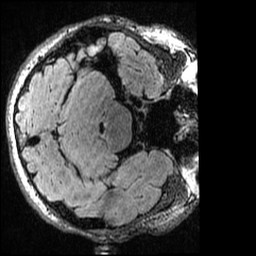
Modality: T2w
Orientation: axial
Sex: male
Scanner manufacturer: ge
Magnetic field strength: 3 T
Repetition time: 6 s
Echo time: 0.1283 s